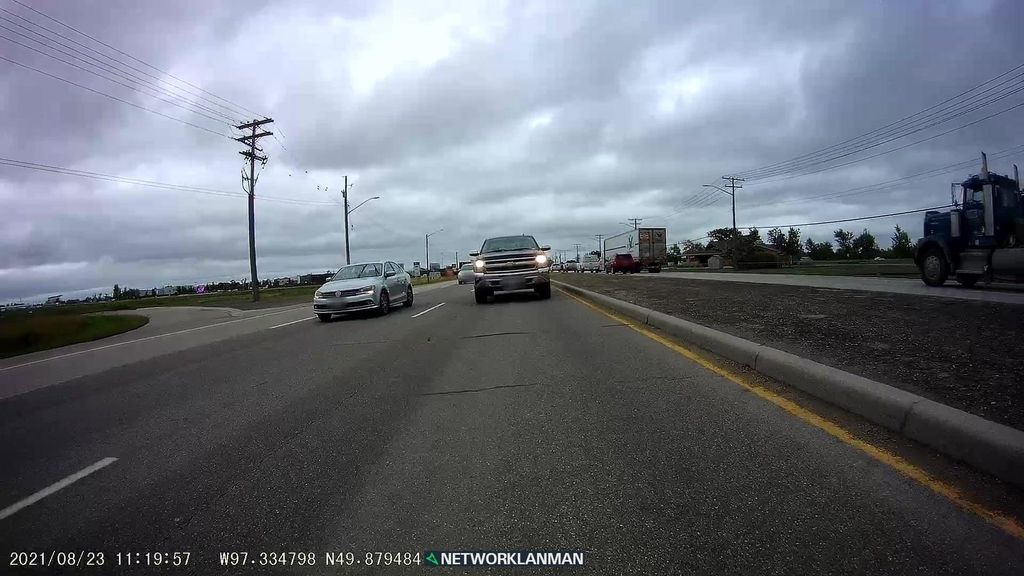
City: winnipeg